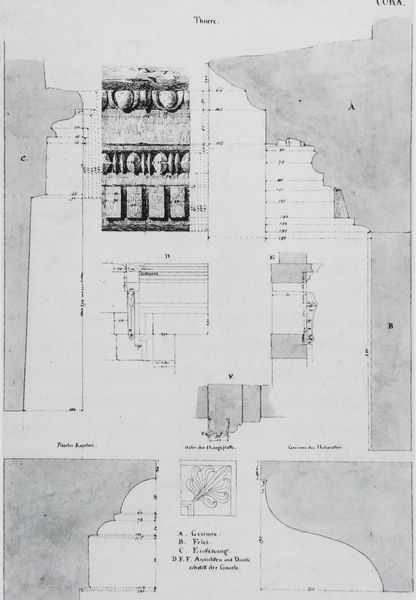
Titel: Bauaufnahme vom Herkules-Tempel in Cori/Latium
Künstler: Friedrich von Gärtner
Standort: München
Institution: Architekturmuseum der Technischen Universität
Schlagwörter: grau, profil, schwarz, skizze, weiss, zeichnung, anlage, gebäude, ornament, architektur, land, klassizismus, blatt, schrift, leiste, ansicht, fassade, linien, detail, verzierung, stuck, deutsch, striche, ruine, antike, rechteck, form, deko, schnitt, grafisch, schwarzweiß, text, strich, beschriftung, schraffiert, ruinen, entwurf, fries, sims, karte, gesims, plan, tempel, landkarte, querschnitt, wulst, eierstab, beschriftungen, beschreibung, details, bezeichnung, legende, grundriss, astragal, massstab, perlstab, latein, archäologie, zahnschnitt, schitt, maße, abmessung, zahnfries, ausgrabung, atchitektur, stätte, ausgrabungen, stuckleiste, bemaßung, cora, gesimsprofil, profilschnitt, profilzeichnung, skziie architektur, plann, b, a, d, c